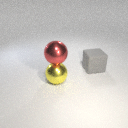
large yellow metal sphere below large red metal sphere